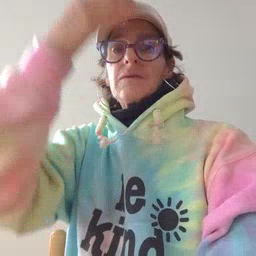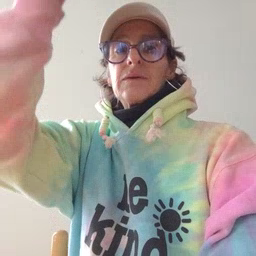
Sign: giraffe